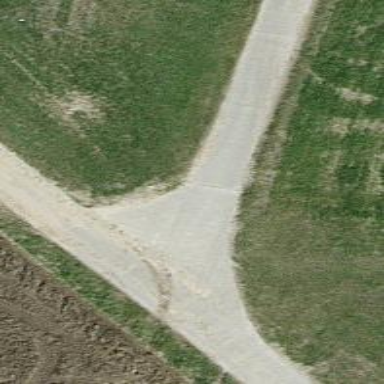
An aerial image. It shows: Track with grade 1 quality.